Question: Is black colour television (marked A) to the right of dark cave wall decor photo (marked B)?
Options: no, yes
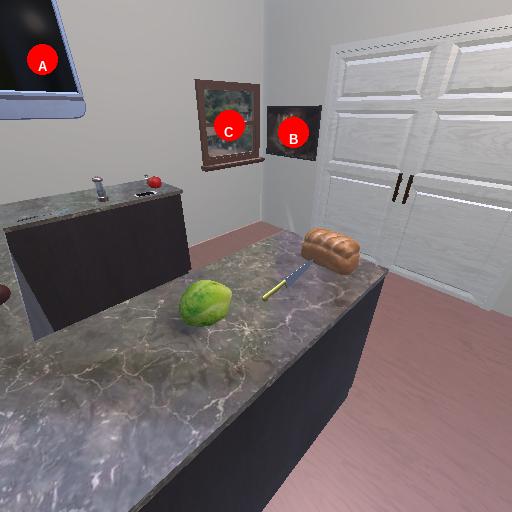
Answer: no